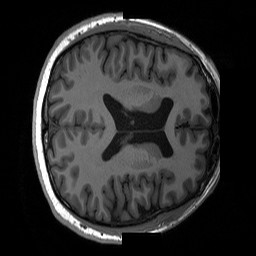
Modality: T1w
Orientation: axial
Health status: ill
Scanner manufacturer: siemens
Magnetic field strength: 3 T
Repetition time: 2.3 s
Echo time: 0.00226 s